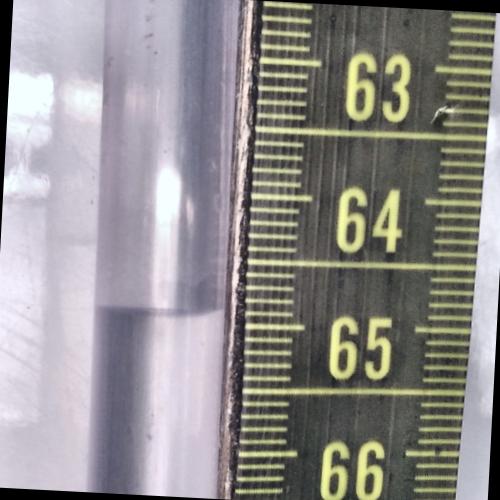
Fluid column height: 64.9 cm